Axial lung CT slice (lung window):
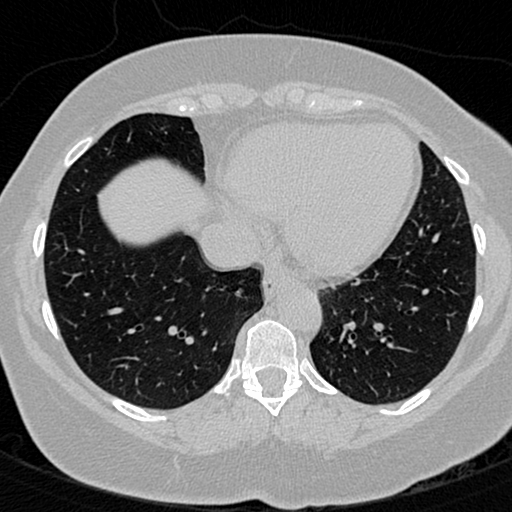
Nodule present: no